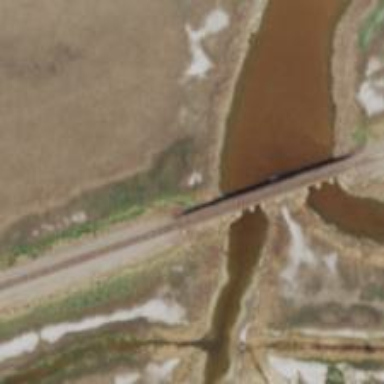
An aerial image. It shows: Viaduct bridge over railway tracks.